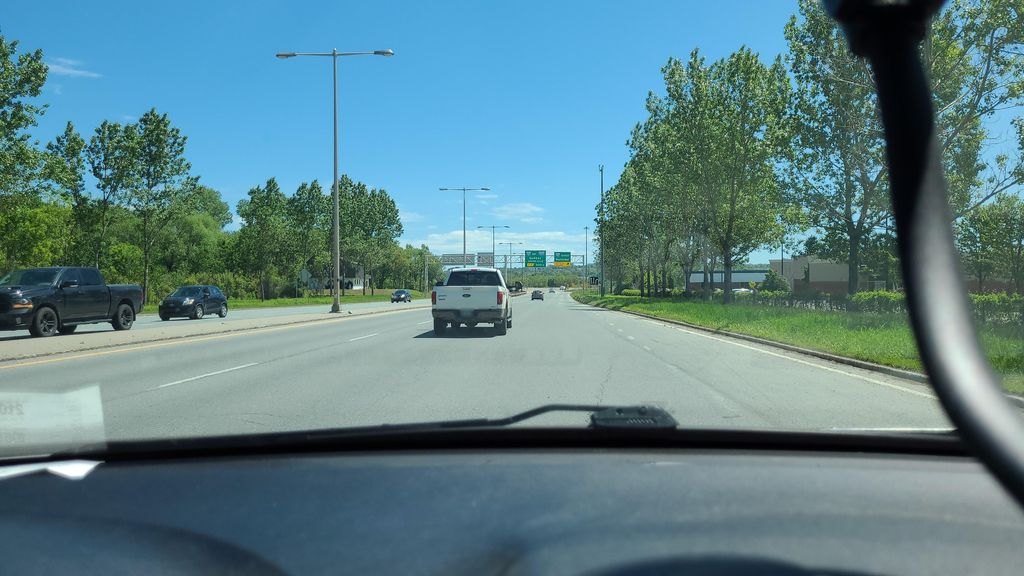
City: quebec_city